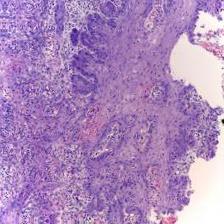
Diagnosis: OSCC